Aerial crown-view tile of a tropical tree (Barro Colorado Island, Panama), acquired 20250512:
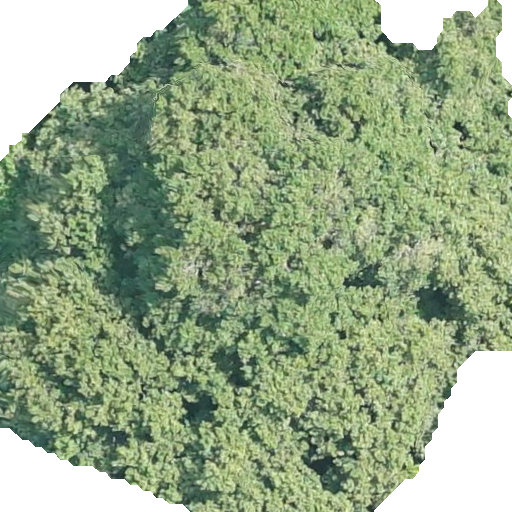
Species: Prioria copaifera
GBIF accepted scientific name: Prioria copaifera
Crown area: 353.497 m²